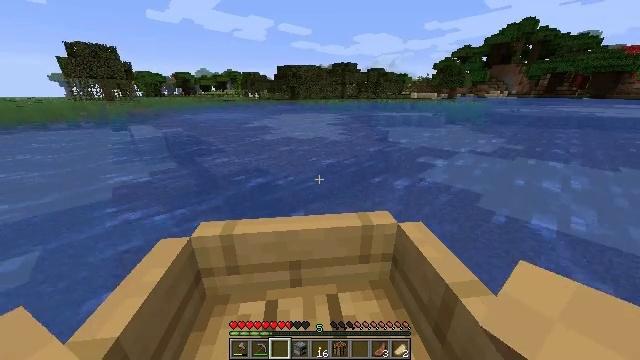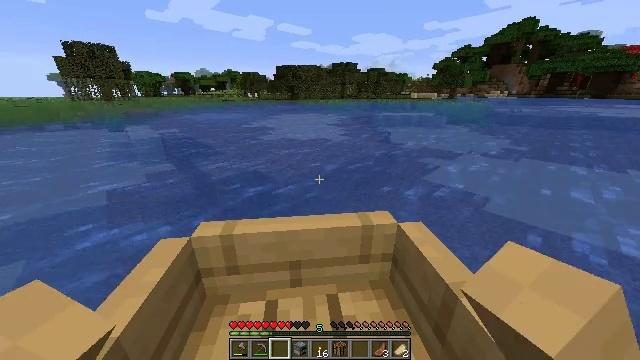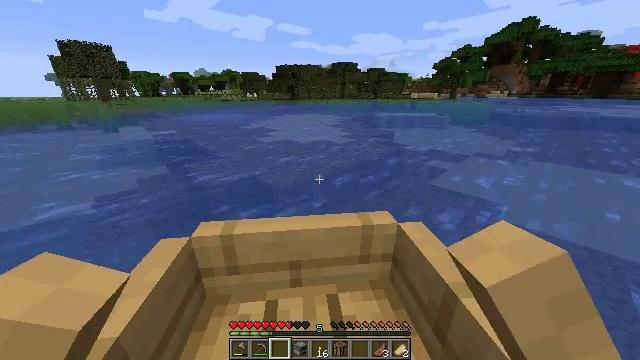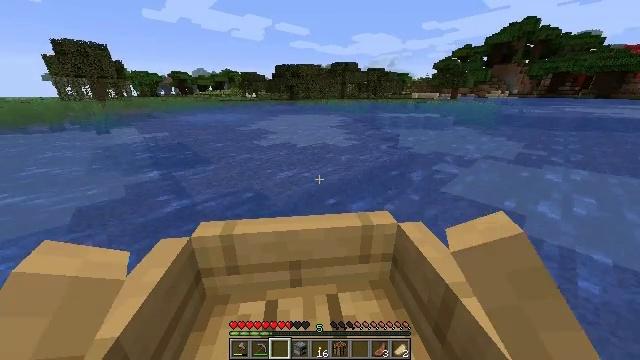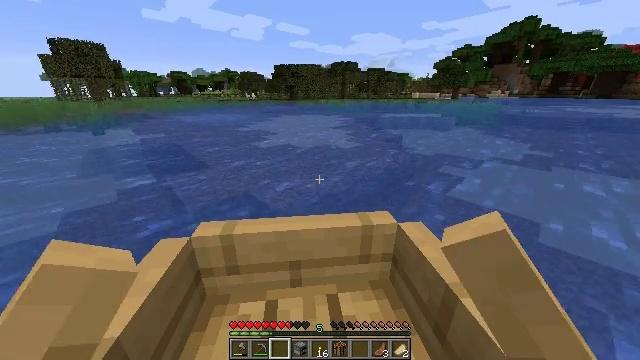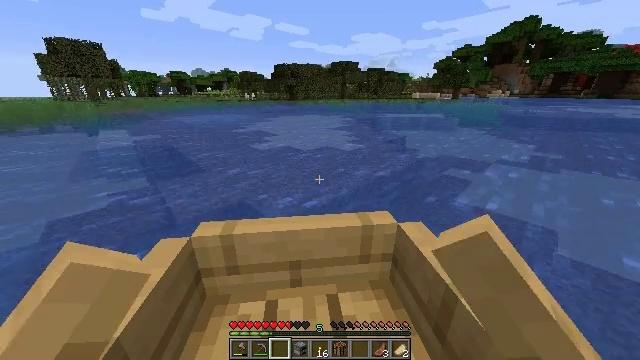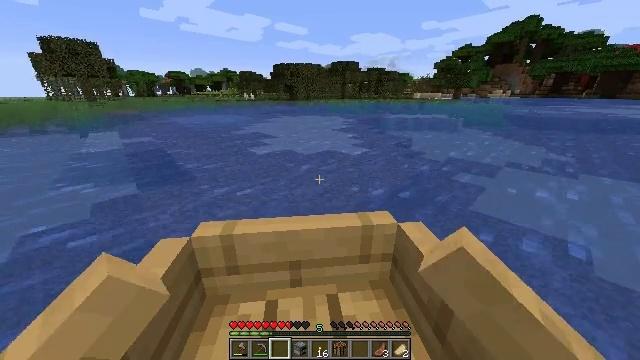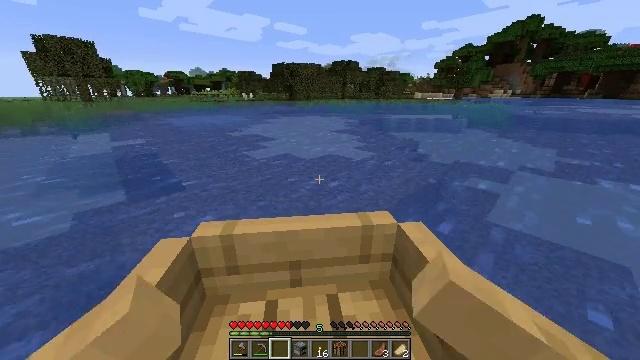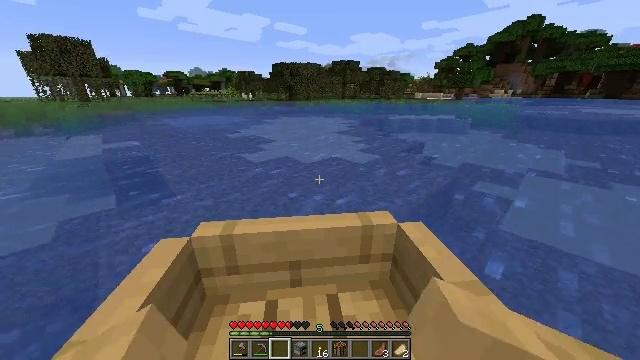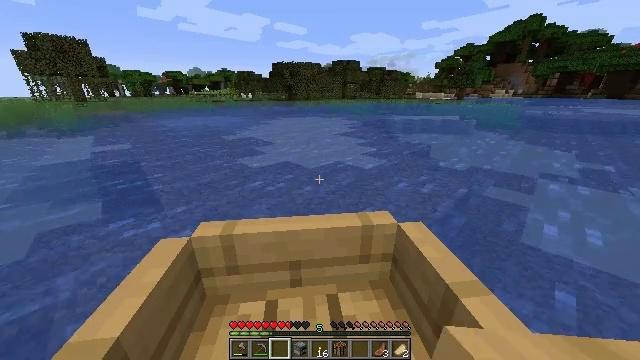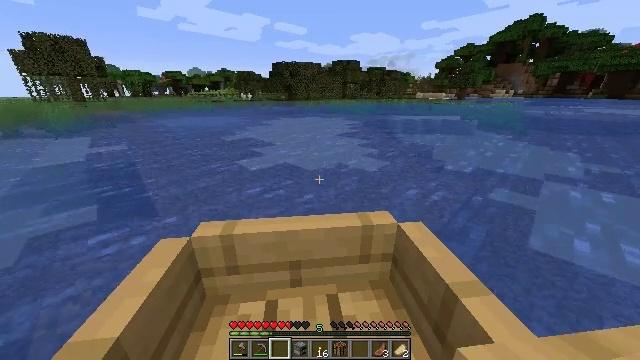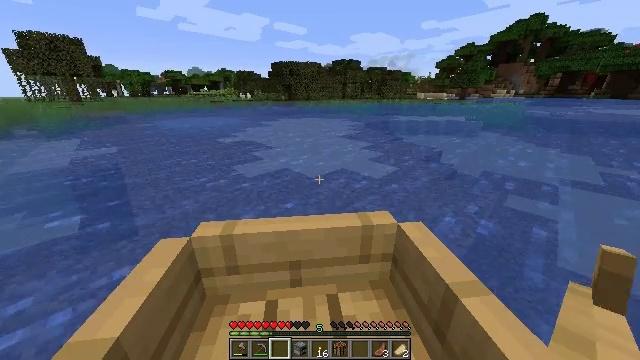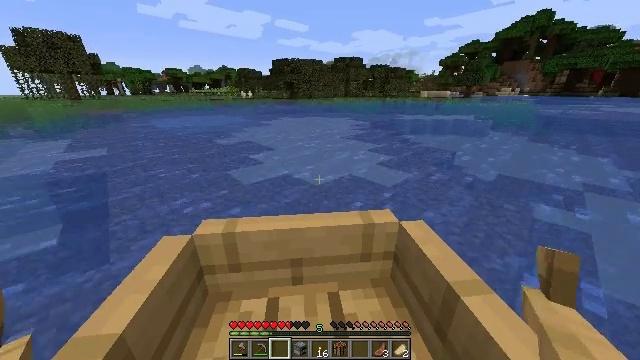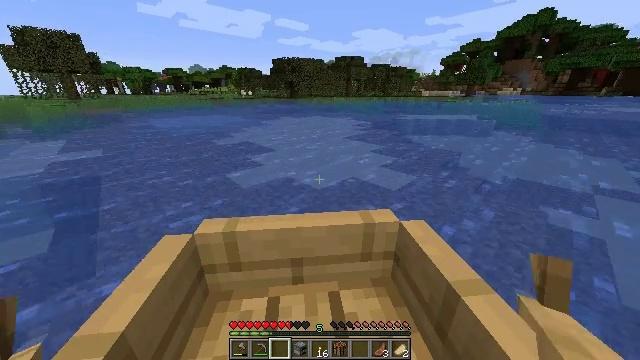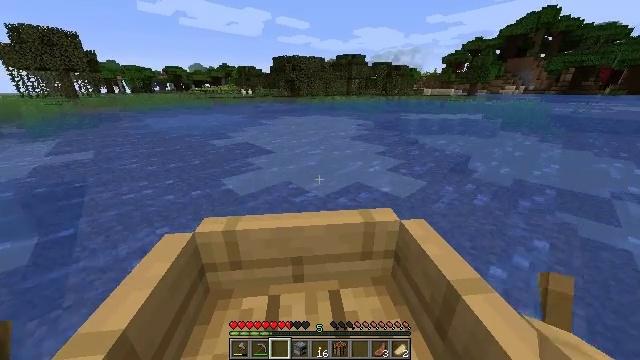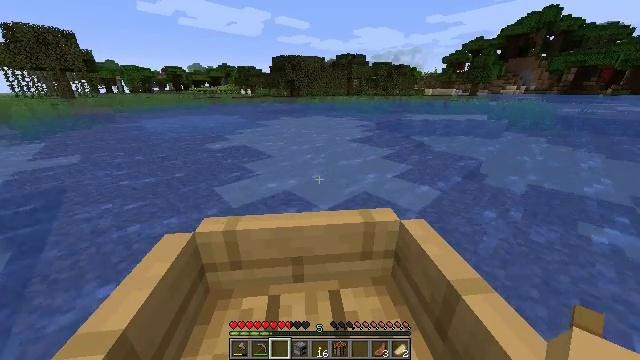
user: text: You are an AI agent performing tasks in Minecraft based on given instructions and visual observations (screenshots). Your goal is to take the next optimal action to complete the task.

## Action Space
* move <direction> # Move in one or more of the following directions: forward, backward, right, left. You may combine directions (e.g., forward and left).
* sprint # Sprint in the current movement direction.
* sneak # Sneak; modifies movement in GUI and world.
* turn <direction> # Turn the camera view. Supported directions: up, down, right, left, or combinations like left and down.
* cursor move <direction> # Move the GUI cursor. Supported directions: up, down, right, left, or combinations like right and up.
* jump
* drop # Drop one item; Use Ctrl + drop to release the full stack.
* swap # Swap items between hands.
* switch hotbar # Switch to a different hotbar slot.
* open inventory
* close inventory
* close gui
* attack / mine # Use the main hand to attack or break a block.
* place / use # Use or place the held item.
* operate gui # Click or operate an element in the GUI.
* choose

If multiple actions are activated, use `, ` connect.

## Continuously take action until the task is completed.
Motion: motion action
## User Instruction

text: Drop a lily pad.
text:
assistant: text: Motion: move forward, sprint
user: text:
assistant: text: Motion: move forward, sprint
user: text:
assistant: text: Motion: move forward, sprint
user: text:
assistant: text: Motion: move forward, sprint
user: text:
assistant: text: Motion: move forward, sprint
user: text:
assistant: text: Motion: move forward, sprint
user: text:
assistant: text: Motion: move forward, sprint
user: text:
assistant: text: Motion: move forward, sprint
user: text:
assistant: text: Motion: move forward, sprint
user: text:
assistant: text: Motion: move forward, sprint
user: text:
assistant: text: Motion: move forward, sprint
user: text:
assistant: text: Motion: move forward, sprint
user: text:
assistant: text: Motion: move forward, sprint
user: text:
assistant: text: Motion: move forward, sprint
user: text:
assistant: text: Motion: move forward, sprint
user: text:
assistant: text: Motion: move forward, sprint
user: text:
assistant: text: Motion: move forward, sprint
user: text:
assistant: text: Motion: move forward, sprint
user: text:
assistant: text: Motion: move forward, sprint
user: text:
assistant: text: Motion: move forward, sprint
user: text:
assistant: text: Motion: move forward, sprint
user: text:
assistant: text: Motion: move forward, sprint
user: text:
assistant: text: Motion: move forward, sprint
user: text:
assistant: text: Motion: move forward, sprint
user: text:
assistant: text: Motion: move forward, sprint
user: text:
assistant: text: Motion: move forward, sprint
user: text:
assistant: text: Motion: move forward, sprint
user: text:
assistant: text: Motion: move forward, sprint
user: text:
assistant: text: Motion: move forward, sprint
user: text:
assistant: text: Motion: move forward, sprint